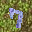
Label: 7